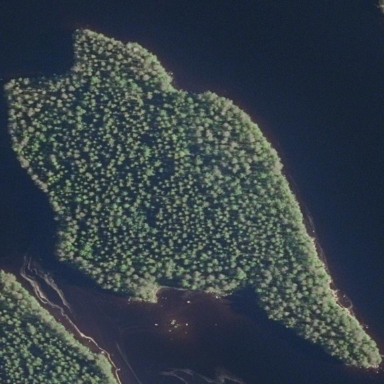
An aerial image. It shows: Islet surrounded by woodland.